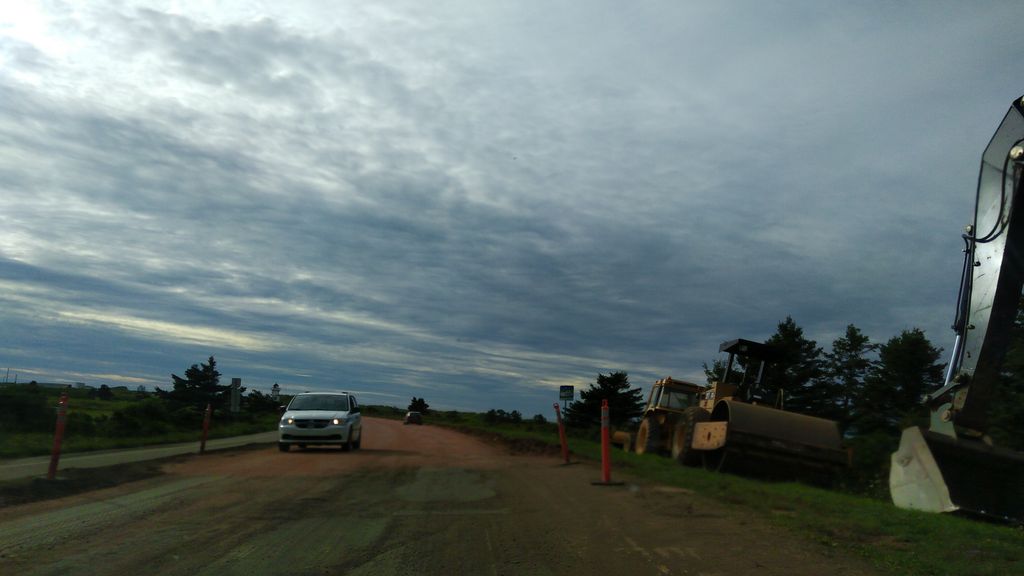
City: charlottetown